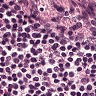
Metastatic tissue present: no